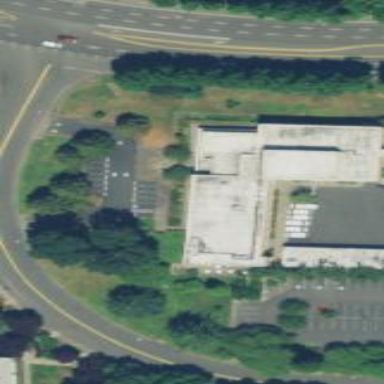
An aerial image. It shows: Government office building.